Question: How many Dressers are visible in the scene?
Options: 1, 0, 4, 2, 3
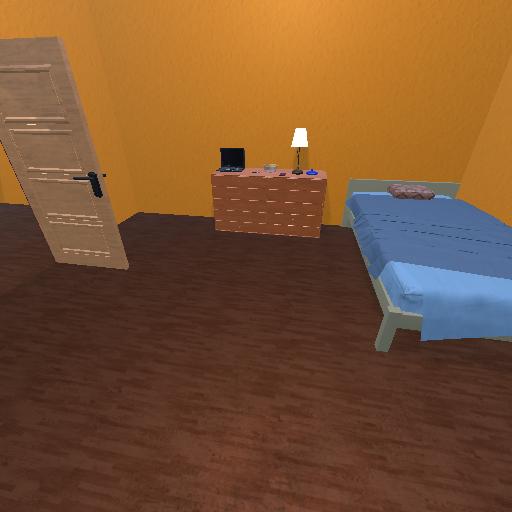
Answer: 1